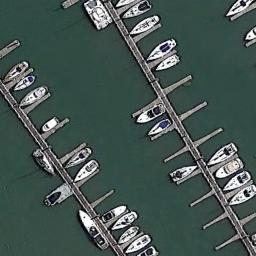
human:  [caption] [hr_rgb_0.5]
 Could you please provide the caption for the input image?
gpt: Many ships are in the harbor .

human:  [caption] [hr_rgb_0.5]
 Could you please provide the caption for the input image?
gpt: There are many yachts moored in the sea by the harbor .

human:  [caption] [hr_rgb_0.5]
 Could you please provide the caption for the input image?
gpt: There were different boats on either side of the harbor .

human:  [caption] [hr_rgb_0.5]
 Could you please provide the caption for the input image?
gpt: The harbor has some neatly docked boats and the color of the waters is green .

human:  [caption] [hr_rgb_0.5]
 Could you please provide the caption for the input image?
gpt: There are many boats at the harbor where the water is green .